Question: Using OracleForms Builder 32bit v 11.2.
How do I change the name of the form as highlighted in this picture?
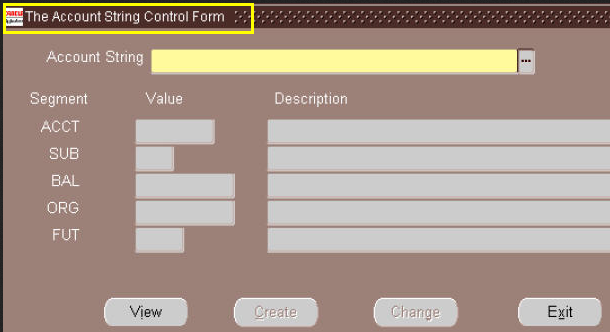
Answer: This is controlled by the "Title" property of the window. You can set it via the Forms Designer property palette, having selected the window in question. Or you can change it programatically using the Forms built-in 'set_window_property', e.g.:
'set_window_property('my_window_name', TITLE, 'New Title');'